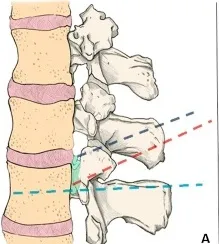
Sagittal.
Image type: radiology (ct)